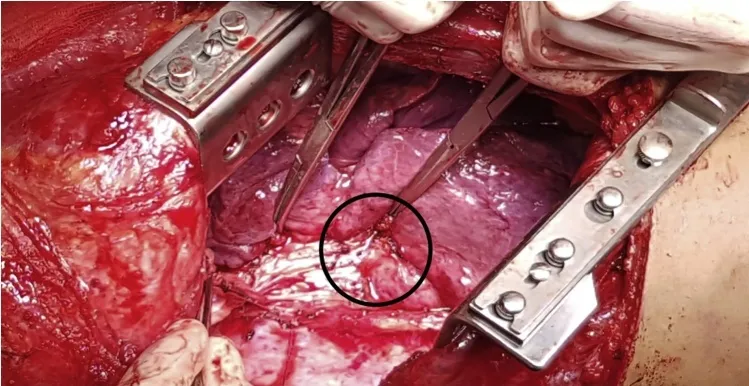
Esophagobronchial fistula (in black circle).
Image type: medical_photograph (other_medical_photograph)